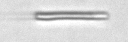
Label: fiber